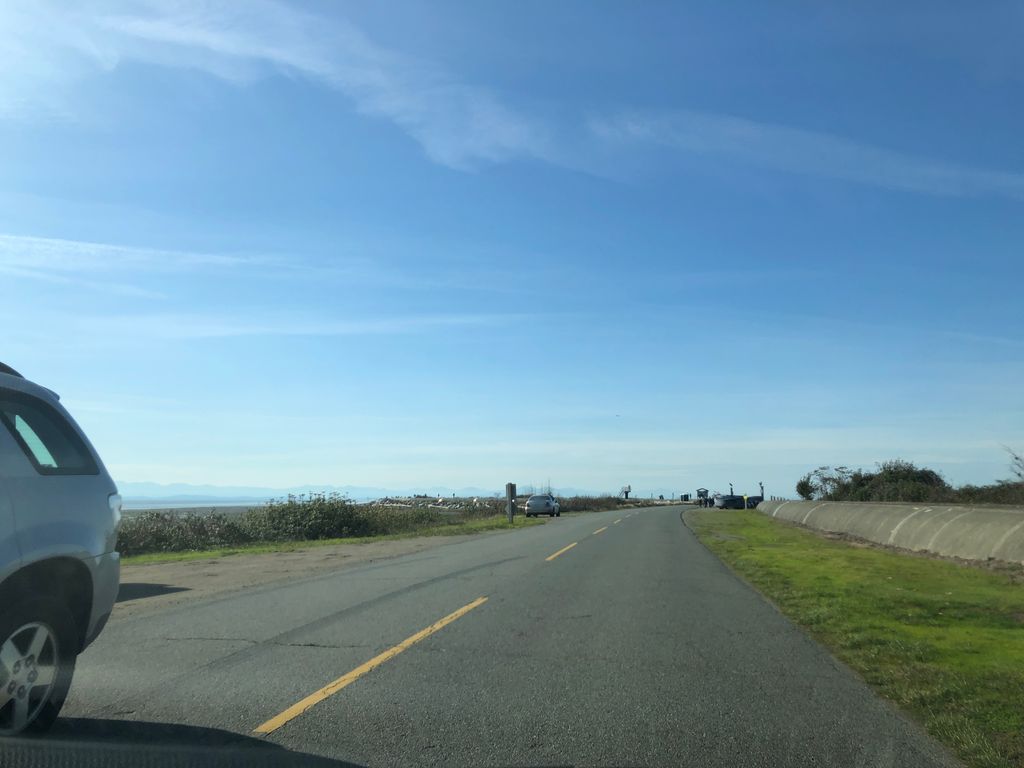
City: vancouver